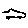
Label: car